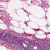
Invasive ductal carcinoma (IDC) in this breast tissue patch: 0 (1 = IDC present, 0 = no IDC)